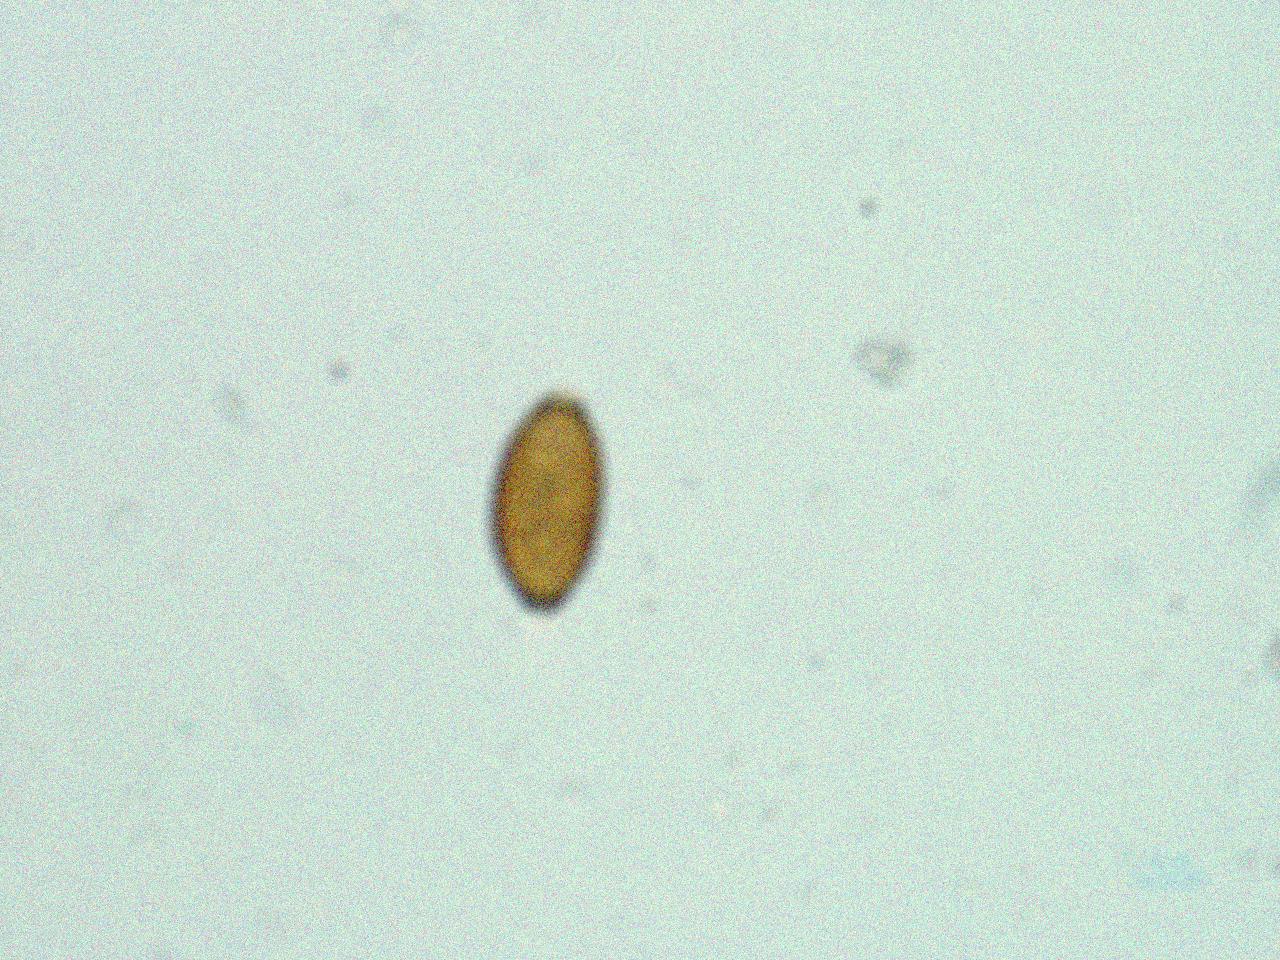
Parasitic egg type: Trichuris trichiura